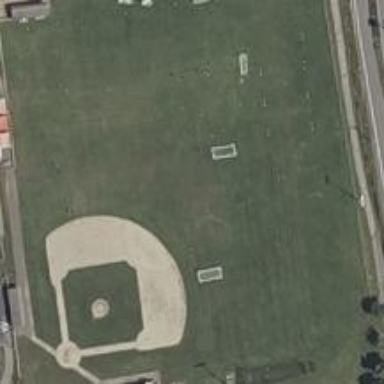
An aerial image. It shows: Baseball pitch for leisure land.